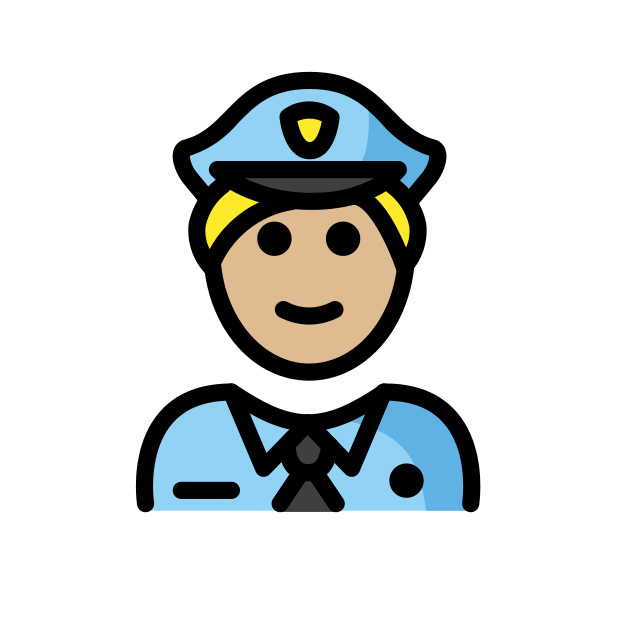
man police officer: medium-light skin tone